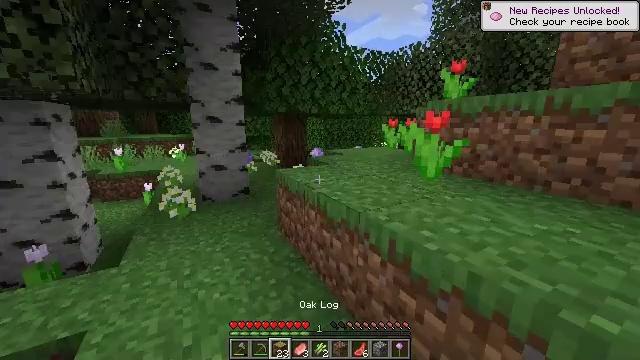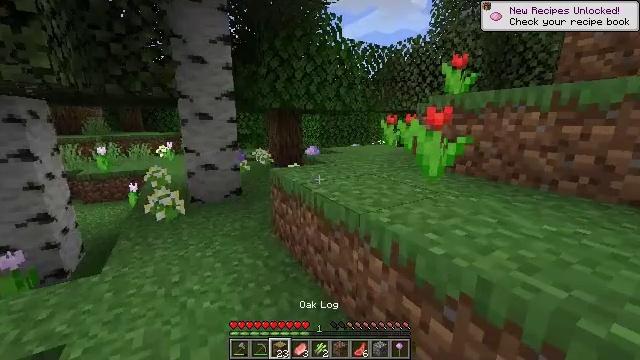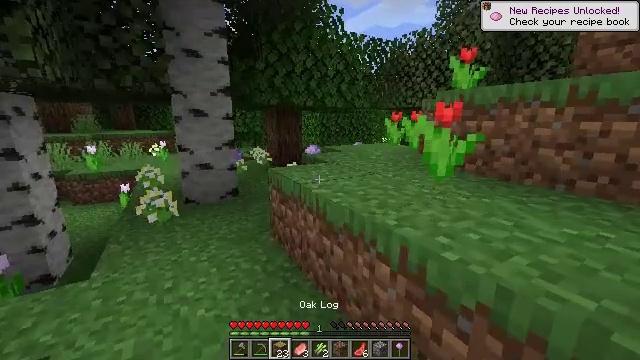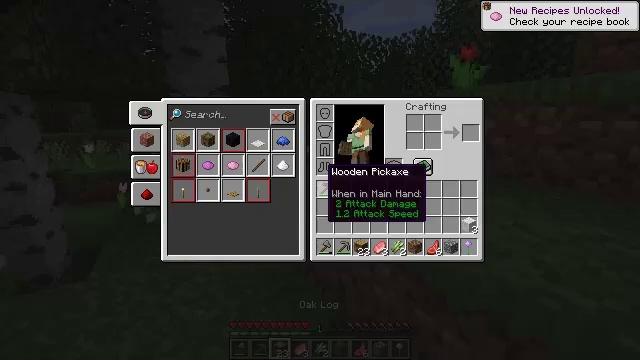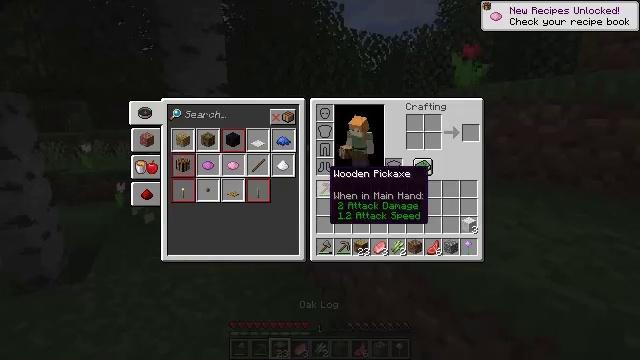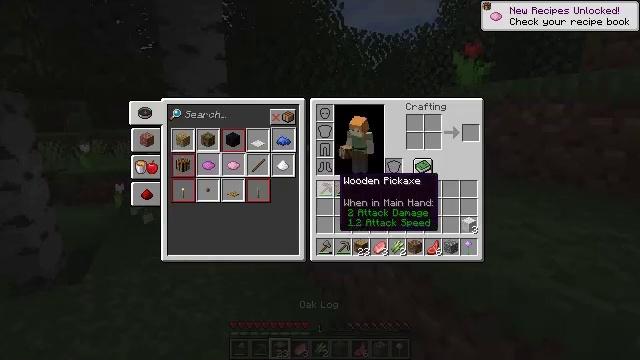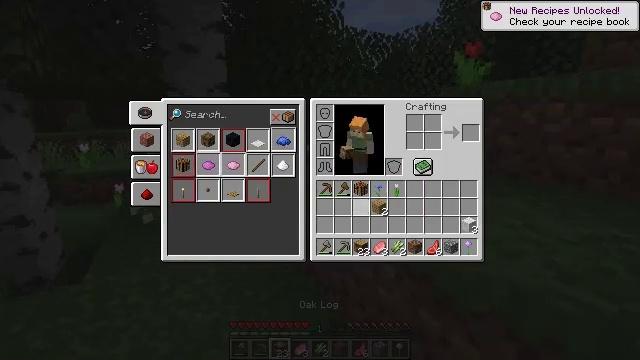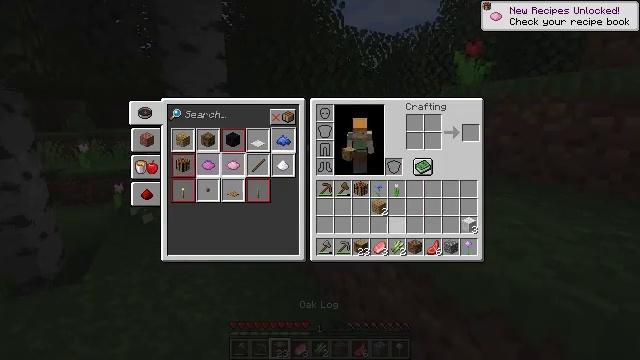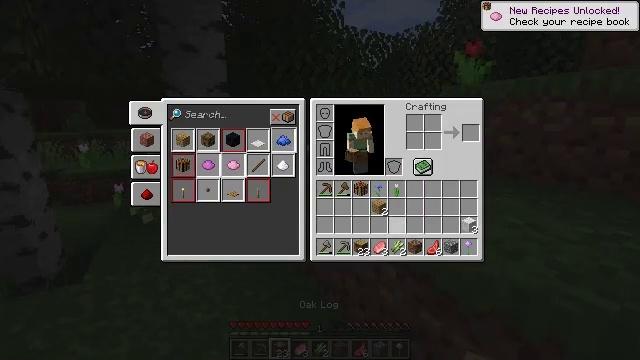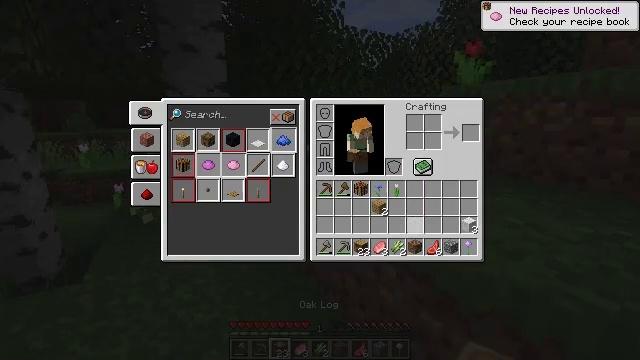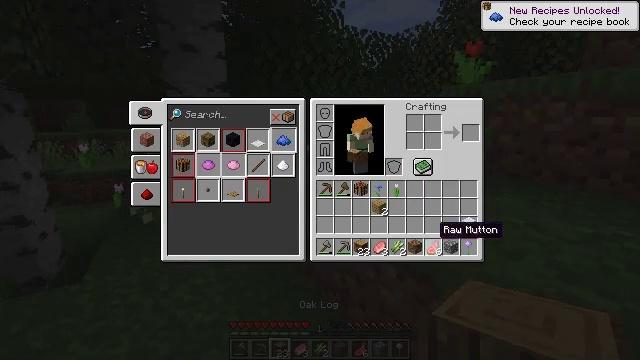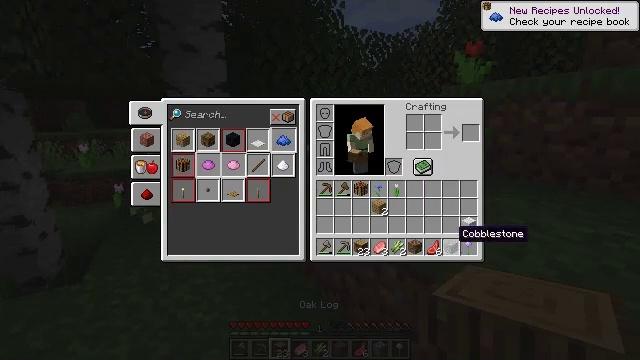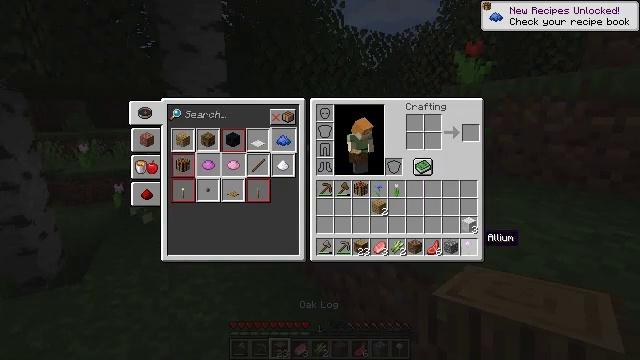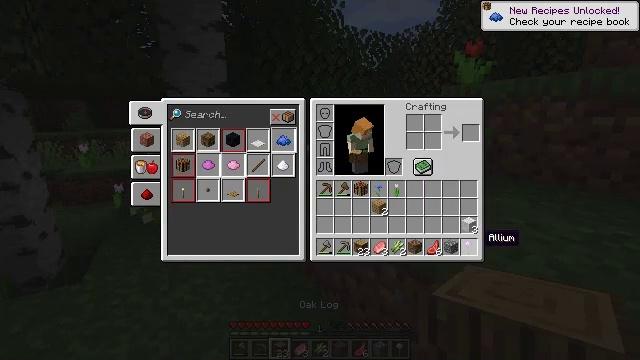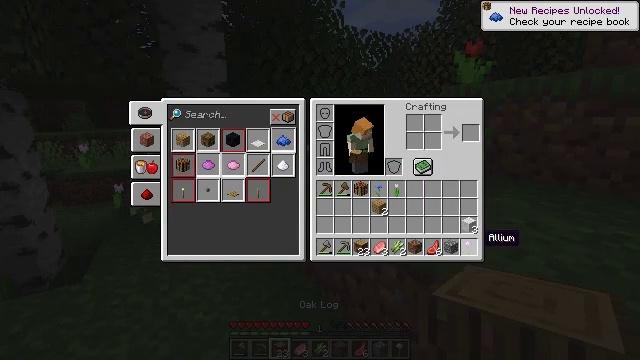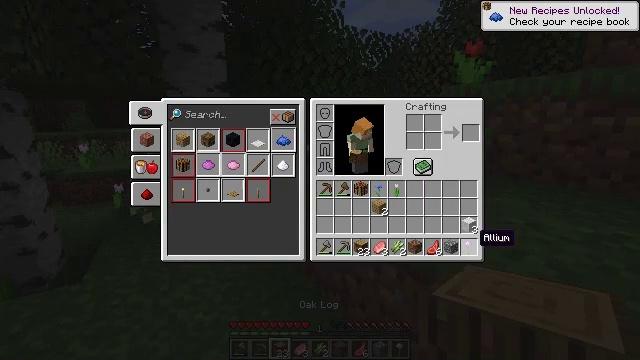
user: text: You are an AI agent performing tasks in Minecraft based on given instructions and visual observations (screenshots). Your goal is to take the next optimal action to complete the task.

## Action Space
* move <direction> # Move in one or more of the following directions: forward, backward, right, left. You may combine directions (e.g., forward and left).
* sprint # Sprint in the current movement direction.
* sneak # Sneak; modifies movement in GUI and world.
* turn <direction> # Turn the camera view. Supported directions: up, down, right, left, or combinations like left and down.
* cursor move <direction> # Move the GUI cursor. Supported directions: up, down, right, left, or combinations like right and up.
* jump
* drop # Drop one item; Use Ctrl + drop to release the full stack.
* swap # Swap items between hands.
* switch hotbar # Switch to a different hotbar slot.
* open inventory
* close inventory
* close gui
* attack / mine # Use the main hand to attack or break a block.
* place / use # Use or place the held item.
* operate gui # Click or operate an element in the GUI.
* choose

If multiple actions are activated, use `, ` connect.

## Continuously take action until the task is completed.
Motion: motion action
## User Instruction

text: Craft magenta dye.
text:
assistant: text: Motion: turn right
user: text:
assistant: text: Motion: no_op
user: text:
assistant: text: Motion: open inventory
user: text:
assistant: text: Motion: open inventory
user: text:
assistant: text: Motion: cursor move right and down, open inventory
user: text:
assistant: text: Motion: cursor move right and down
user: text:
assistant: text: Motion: cursor move right and down
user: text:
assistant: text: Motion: cursor move right and down
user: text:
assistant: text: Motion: cursor move right
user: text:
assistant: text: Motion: cursor move right and down
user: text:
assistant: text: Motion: cursor move right
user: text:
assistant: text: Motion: cursor move right
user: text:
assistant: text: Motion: no_op
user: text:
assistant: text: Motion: no_op
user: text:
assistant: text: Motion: no_op
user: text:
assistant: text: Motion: no_op
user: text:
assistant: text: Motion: no_op
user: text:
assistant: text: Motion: no_op
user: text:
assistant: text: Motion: no_op
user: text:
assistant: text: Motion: operate gui
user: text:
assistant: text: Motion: operate gui
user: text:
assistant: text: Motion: operate gui
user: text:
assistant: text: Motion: cursor move left and up
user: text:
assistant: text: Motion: cursor move left and up
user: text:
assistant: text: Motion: cursor move left and up
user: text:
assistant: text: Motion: cursor move up
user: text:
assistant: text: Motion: no_op
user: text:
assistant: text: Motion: no_op
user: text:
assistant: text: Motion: no_op
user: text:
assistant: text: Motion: no_op